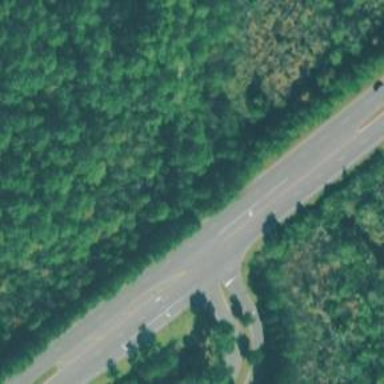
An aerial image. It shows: Trunk link road with asphalt surface.